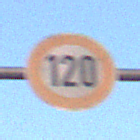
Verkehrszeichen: Geschwindigkeit120
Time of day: SunriseSunset
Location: Outdoor (Urban)
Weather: Clear
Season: NotSpecified
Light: Natural